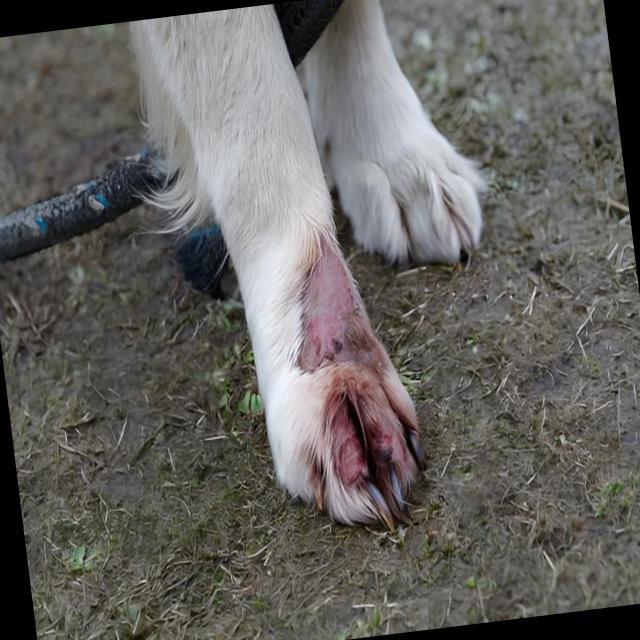
Canine dermatitis — inflammation of the skin presenting with erythema, pruritus, papules, and excoriation. May be allergic, contact, or atopic in origin.